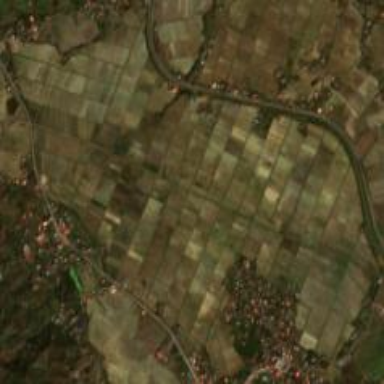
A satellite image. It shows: Farmland cultivating rice.